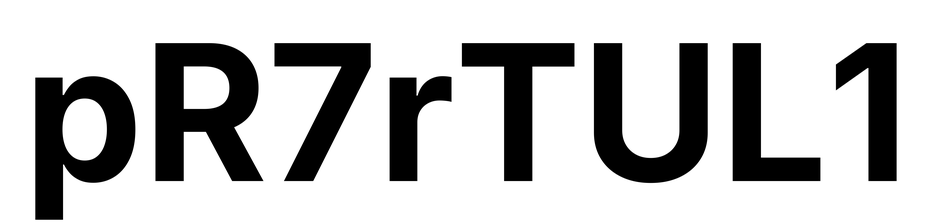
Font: Inter_Bold